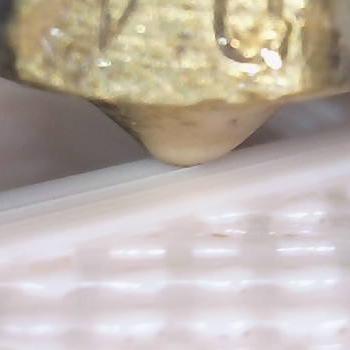
Flow rate: 141%